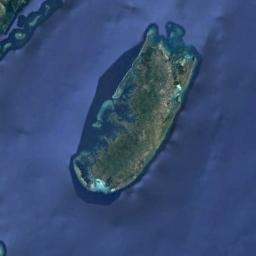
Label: island